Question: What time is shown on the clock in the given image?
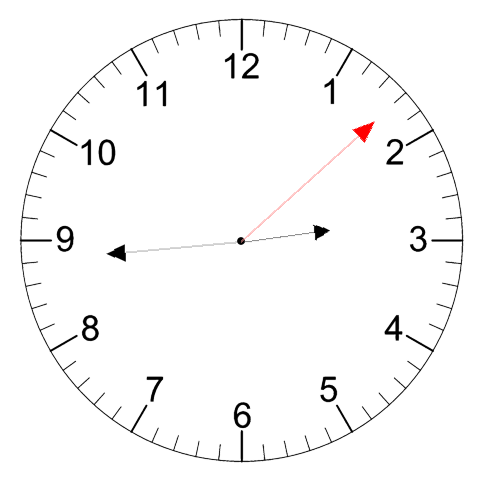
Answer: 02:44:08